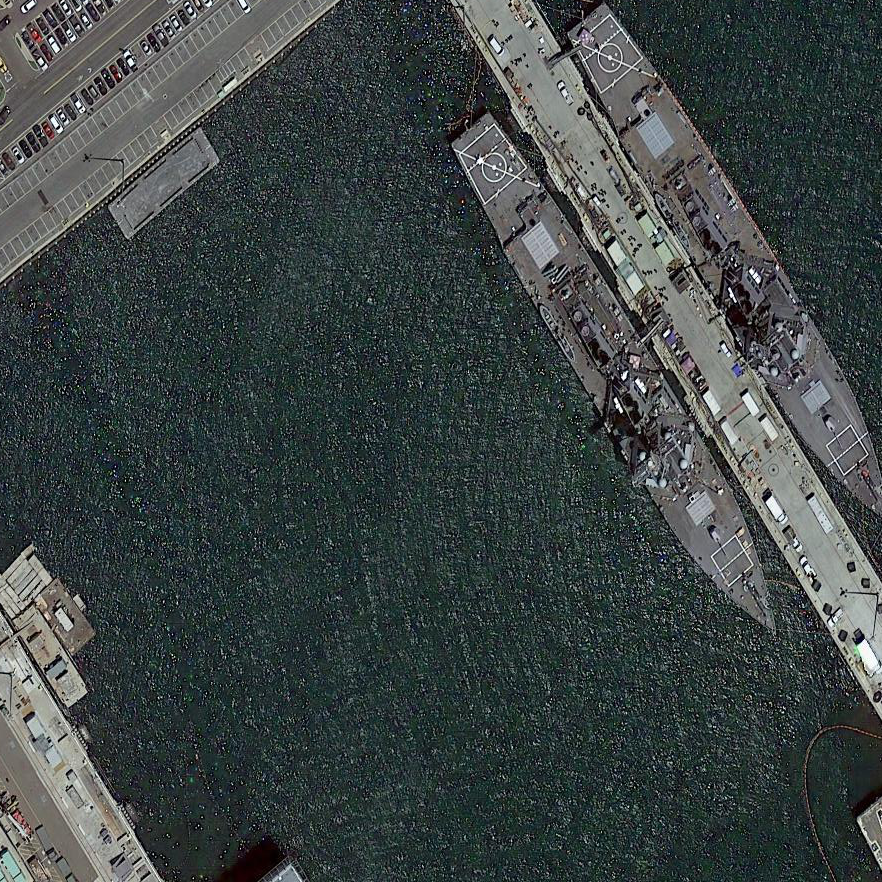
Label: destroyer